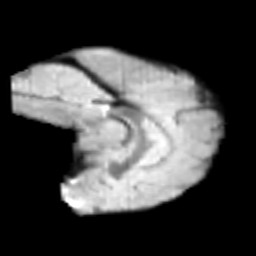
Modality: T2w
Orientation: sagittal
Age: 11
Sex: male
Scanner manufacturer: siemens
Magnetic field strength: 3 T
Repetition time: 3.8 s
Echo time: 0.07 s